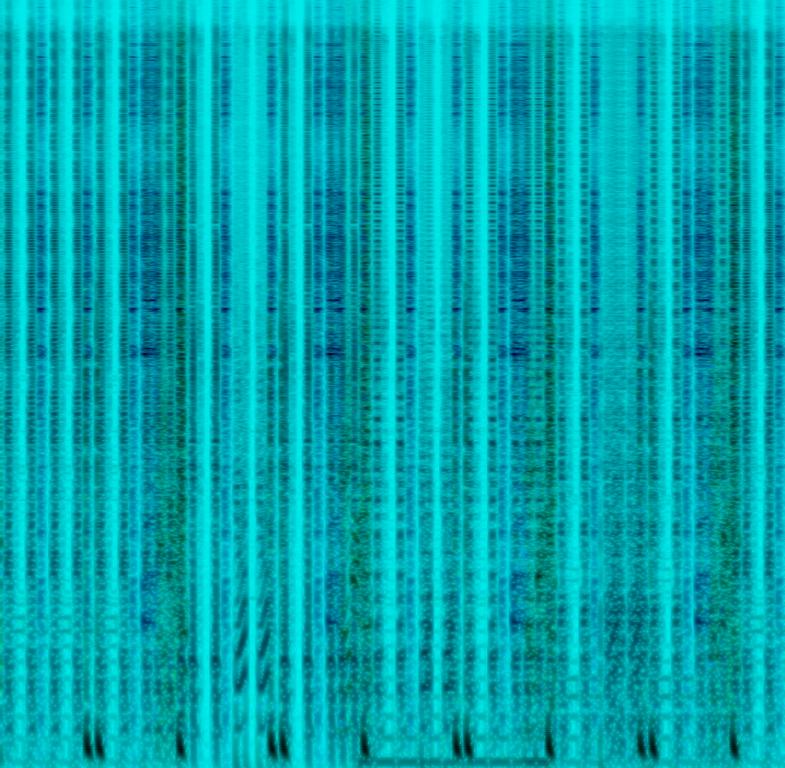
This song is an instrumental. The tempo is medium fast with dissonant rhythm on the drum machine with no vocals. This song is a pop instrumental with drums.